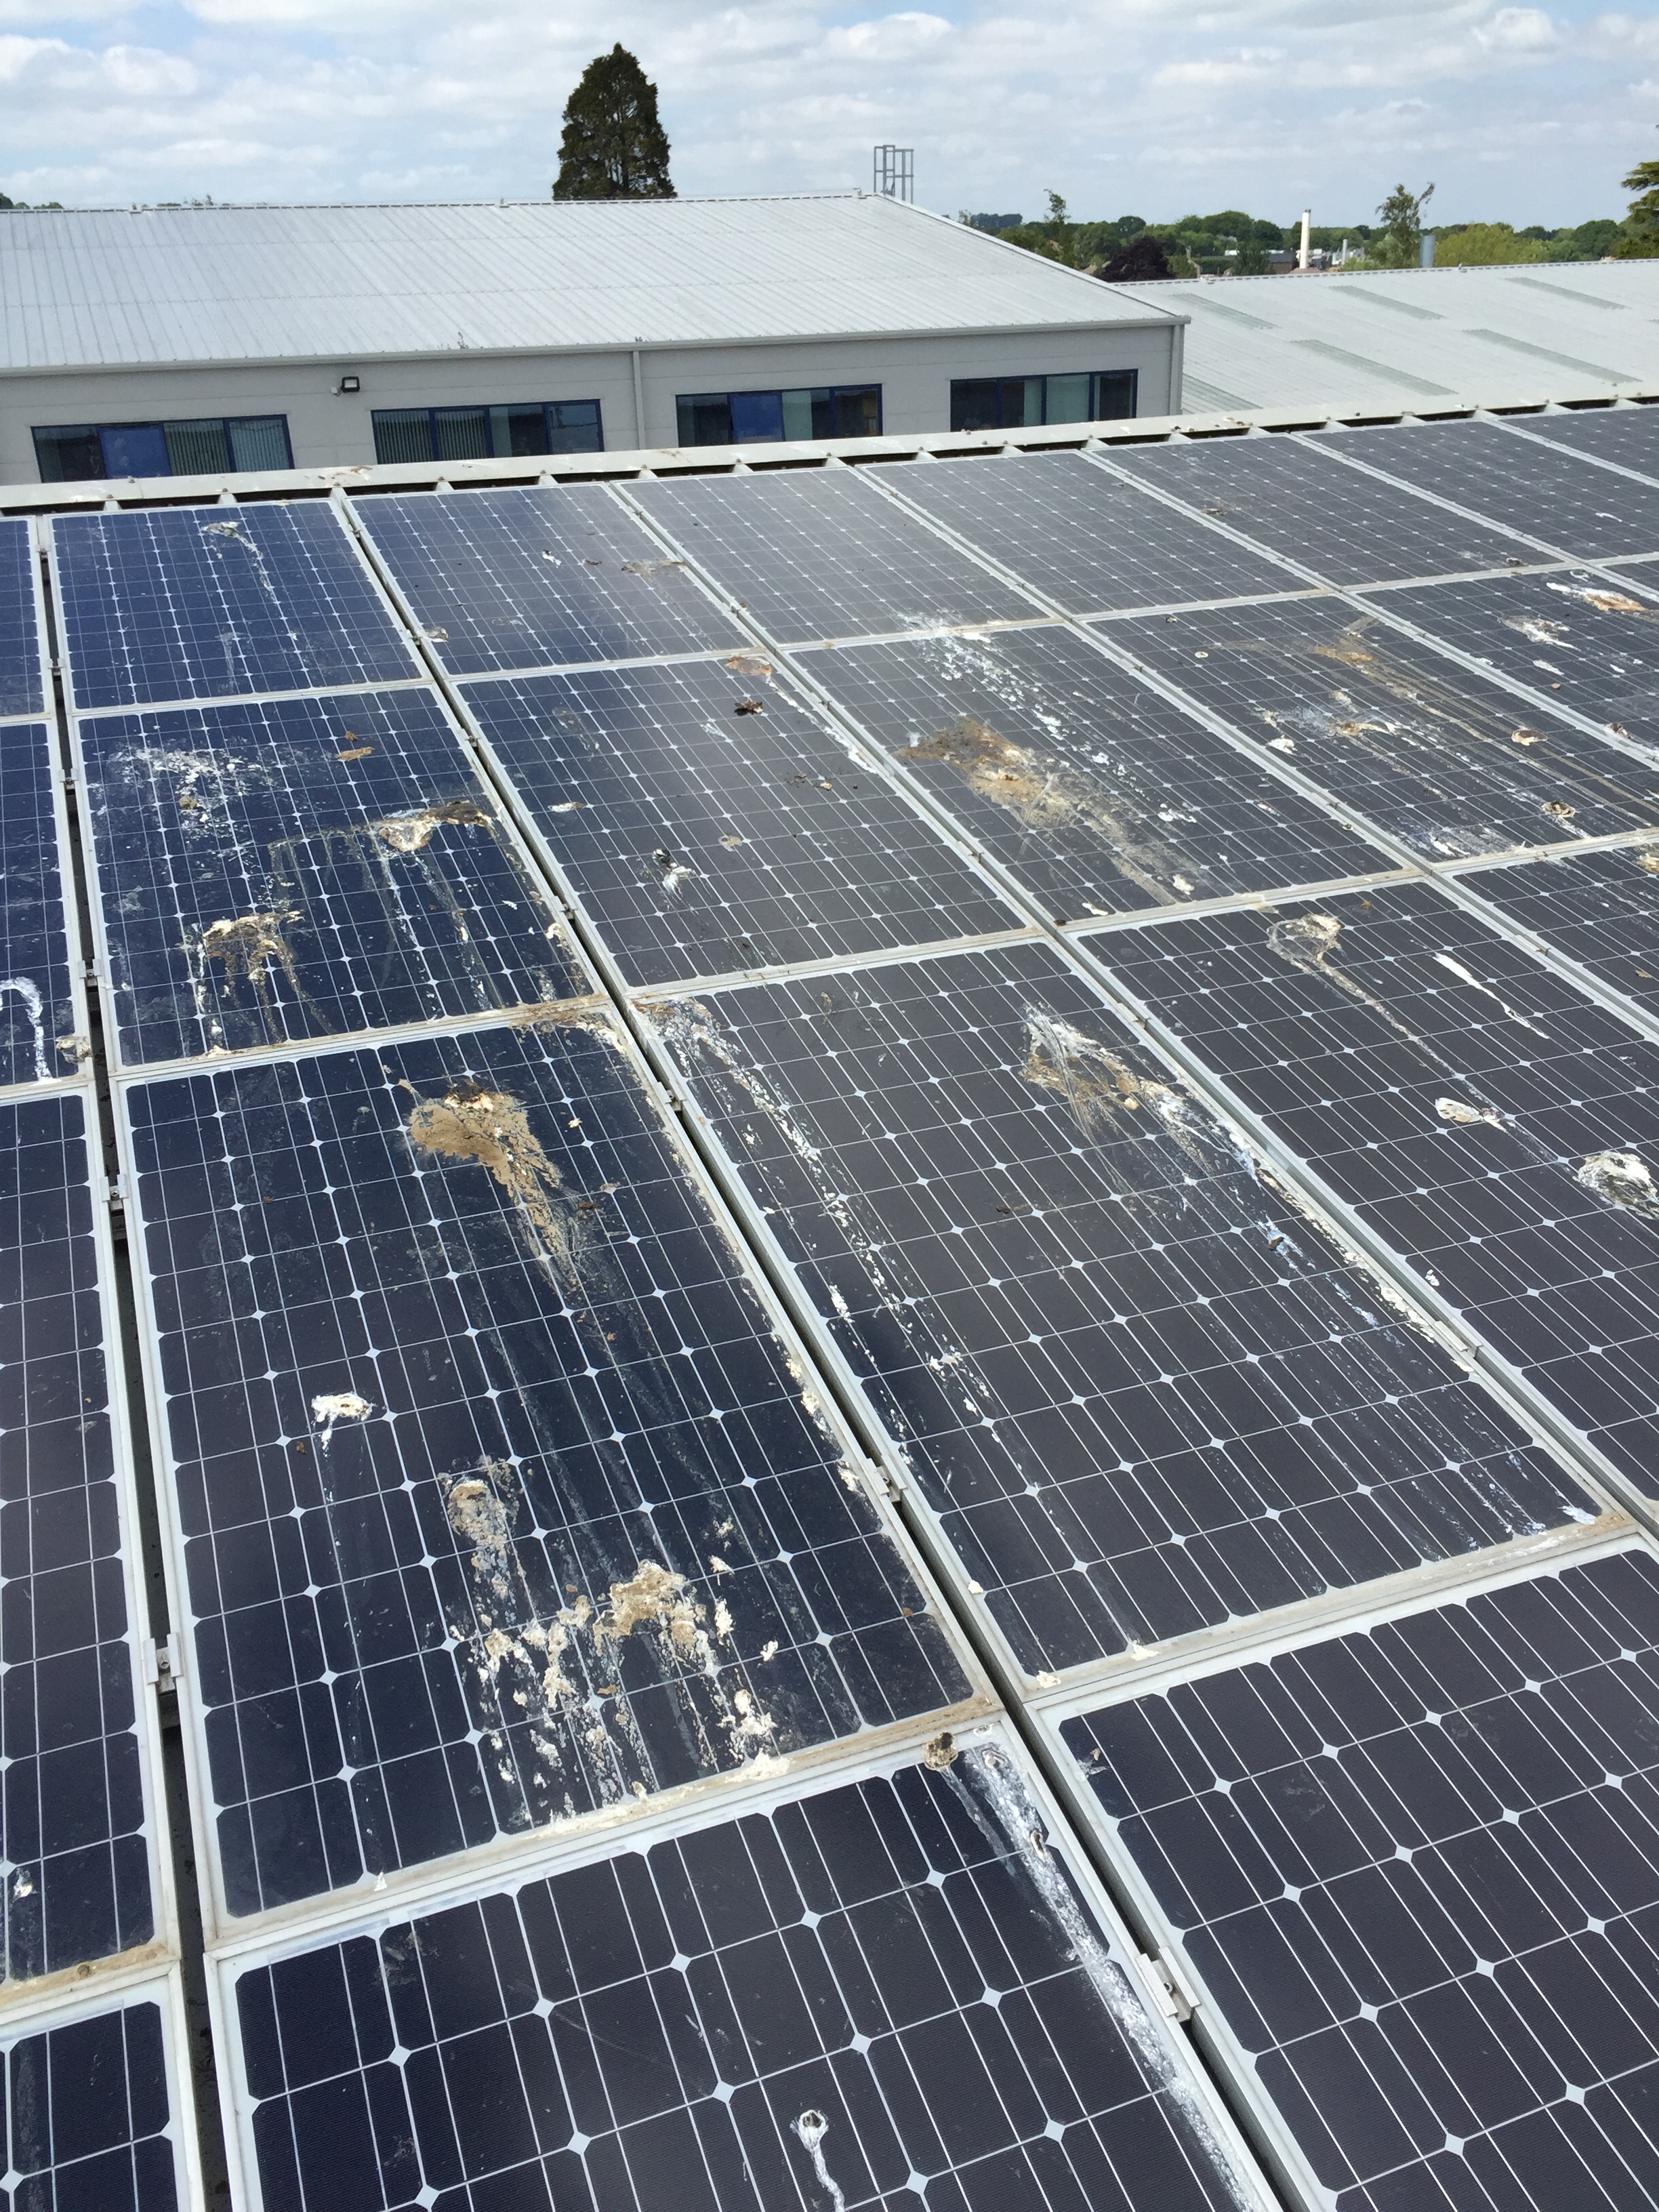
Label: Bird-drop